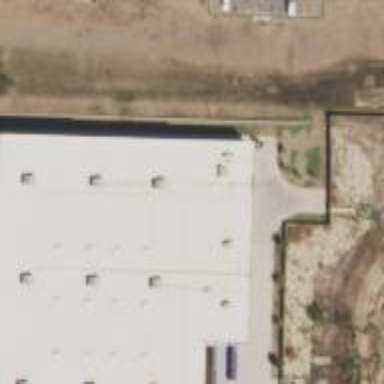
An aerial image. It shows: Building.